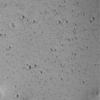
Label: not_dusty